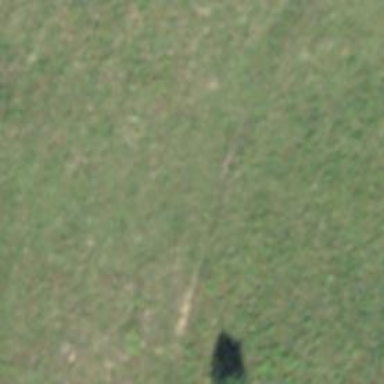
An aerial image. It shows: Grass path.